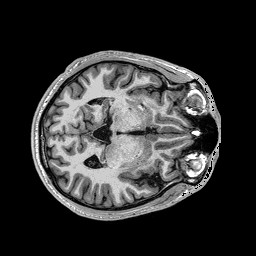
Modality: T1w
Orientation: coronal
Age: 28
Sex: male